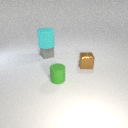
small green rubber cylinder to the left of small brown metal cube